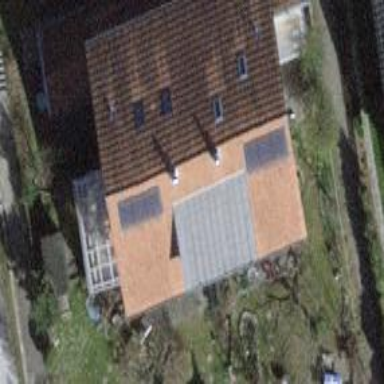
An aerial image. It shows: Semi-detached house.